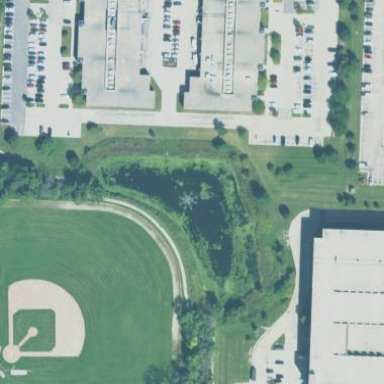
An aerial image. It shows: Baseball pitch for leisure land activities.